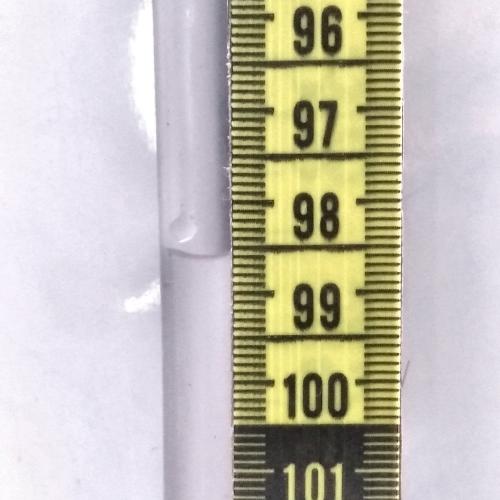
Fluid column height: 98.6 cm